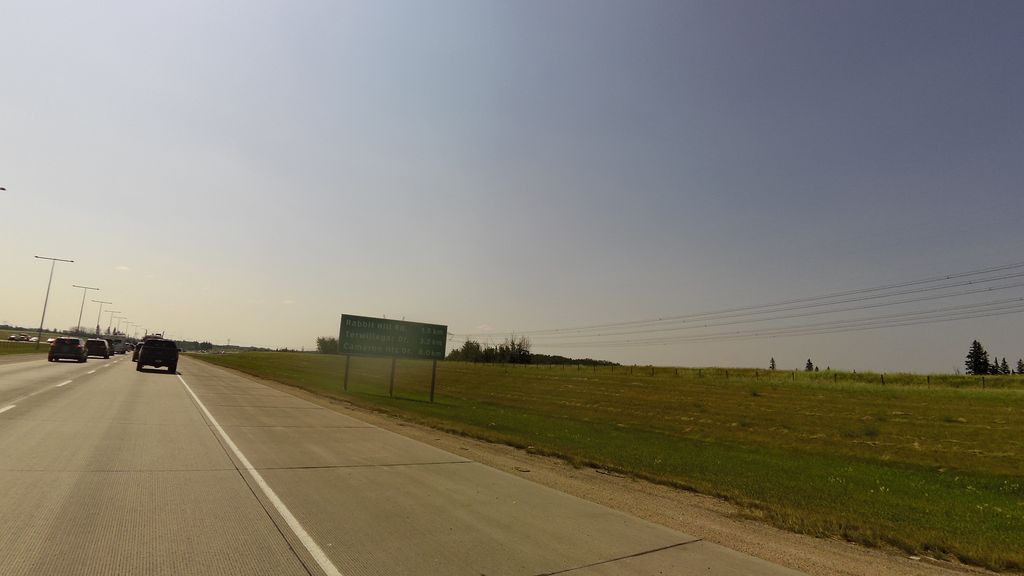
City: edmonton